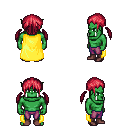
a pixel art fantasy rpg character, male body template, orc, green skin, yellow cape, magenta pants, ruby red twin-tailed hairstyle, maroon shoes, four views (front, back, left, right), 2x2 character sprite sheet, small pixel art, hard edges, no anti-aliasing